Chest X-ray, PA view. Patient: 80 years old, sex M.
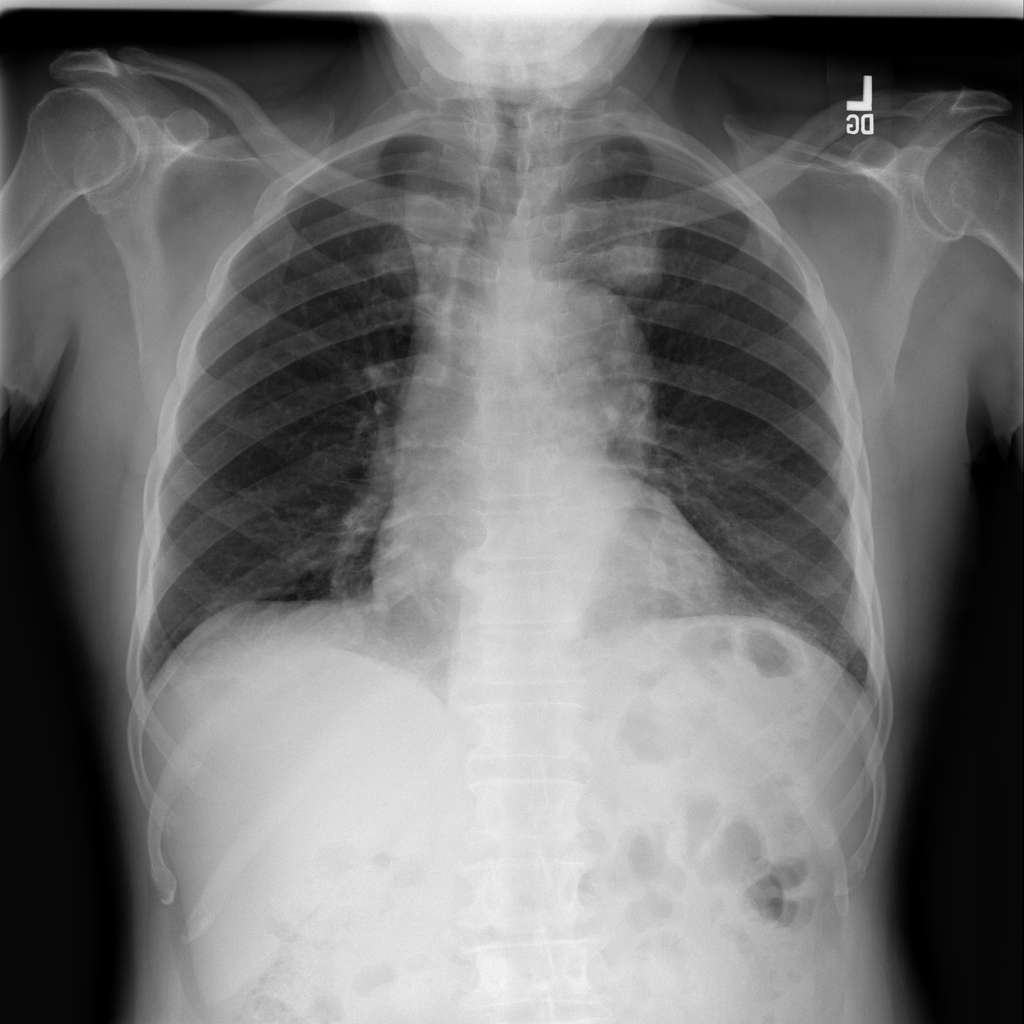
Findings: Atelectasis, Fibrosis, Mass